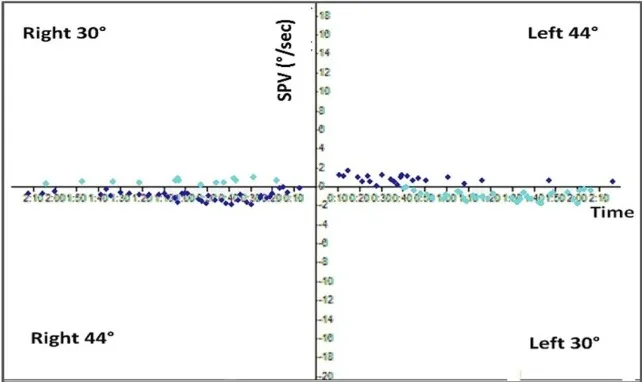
Caloric exam. (A) Top, the standard bithermal caloric test showed no response to either temperature irrigation from either ear.
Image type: chart (chart)